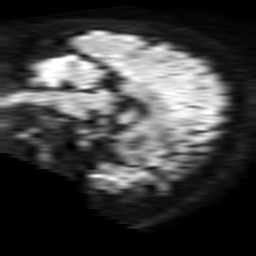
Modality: TRACE
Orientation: sagittal
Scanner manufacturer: philips
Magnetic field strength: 1.5 T
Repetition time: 3.393 s
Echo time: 0.06922 s